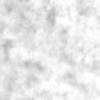
Label: no_change